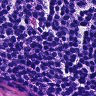
Metastatic tissue present: no